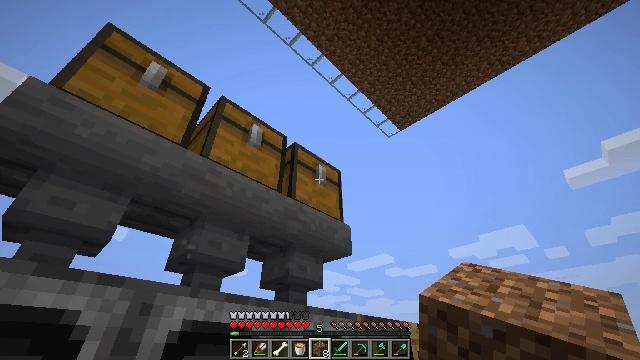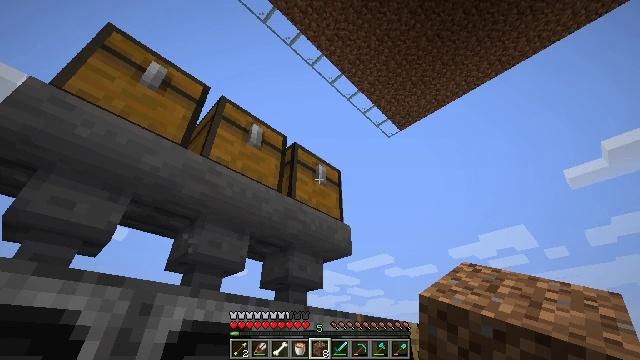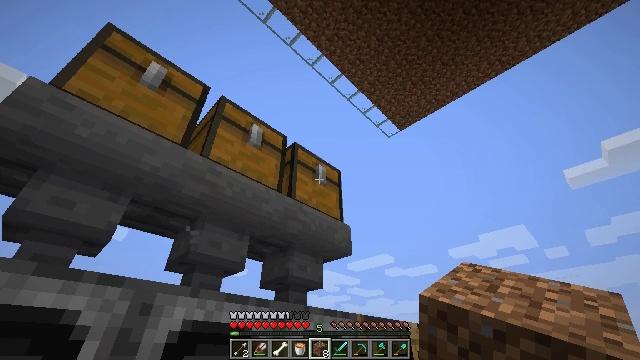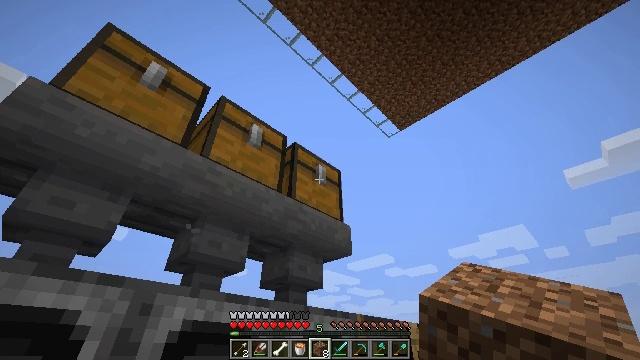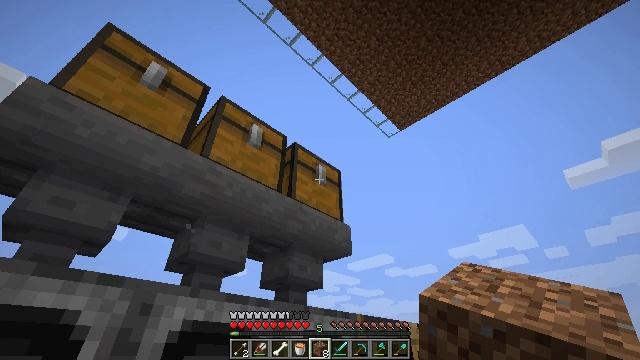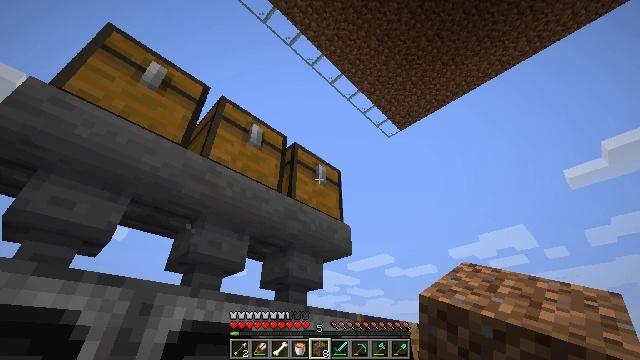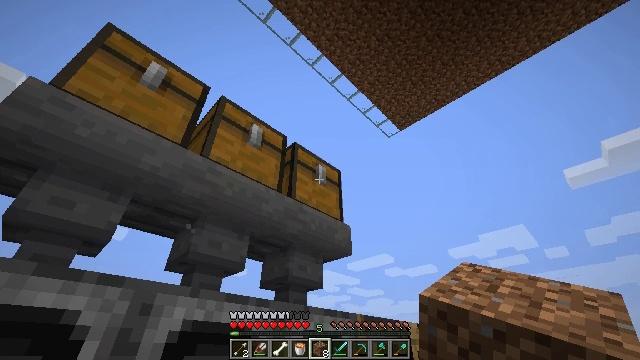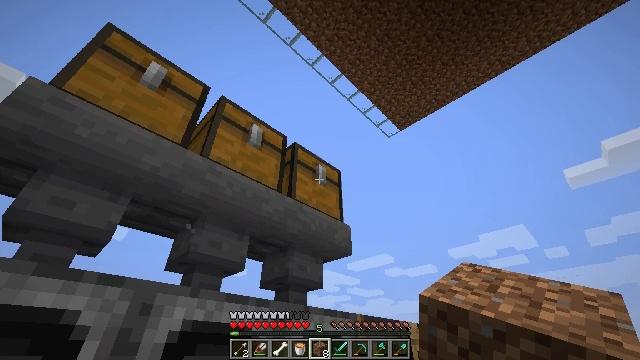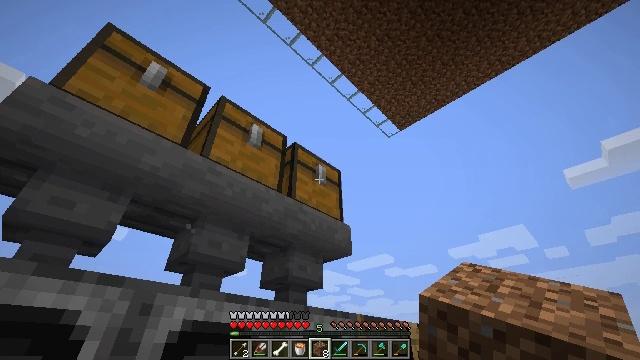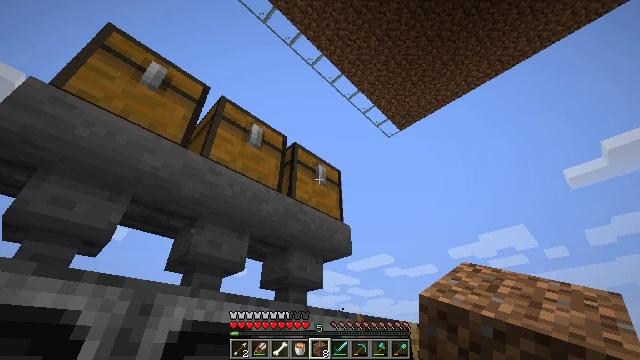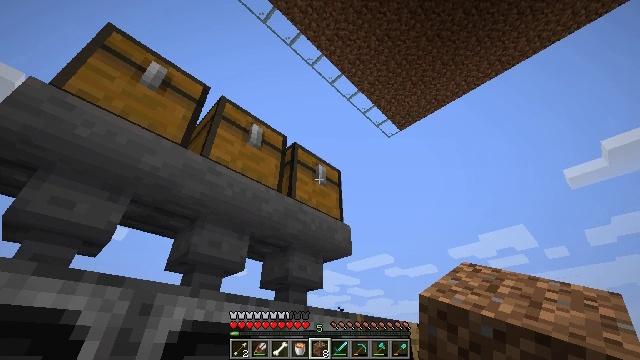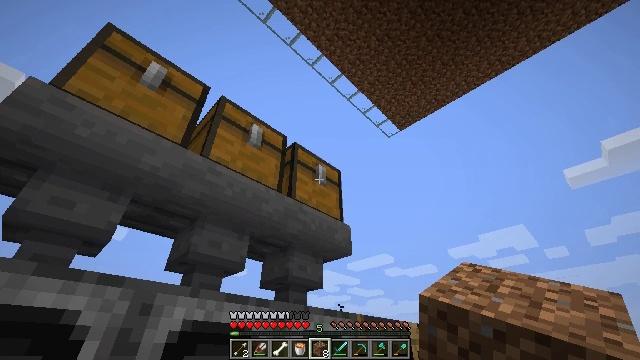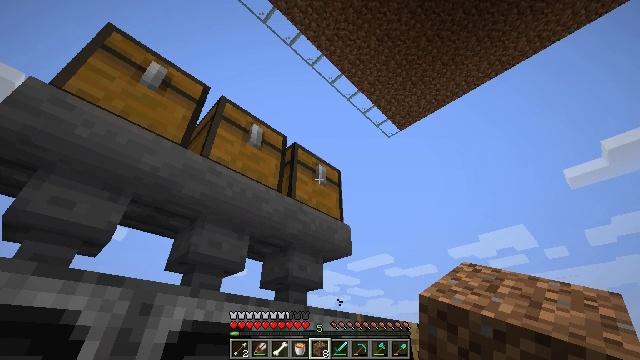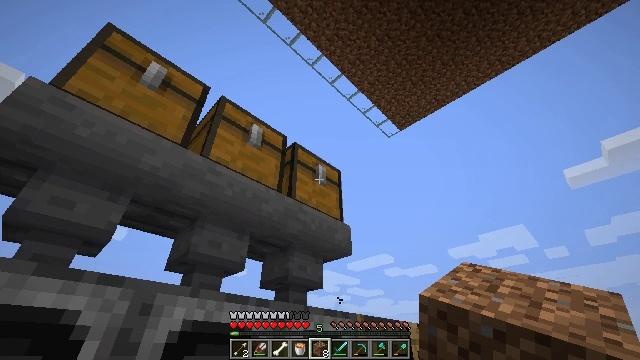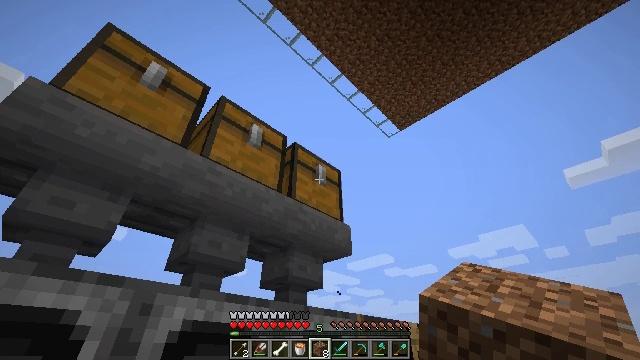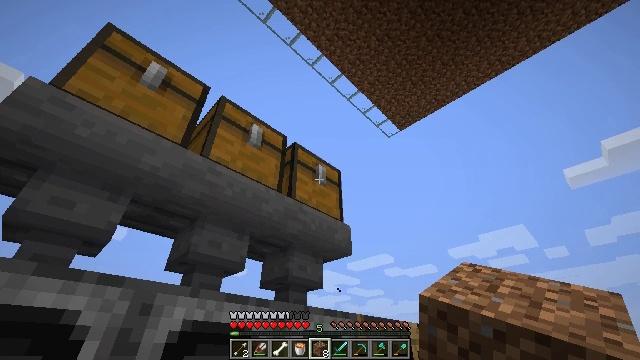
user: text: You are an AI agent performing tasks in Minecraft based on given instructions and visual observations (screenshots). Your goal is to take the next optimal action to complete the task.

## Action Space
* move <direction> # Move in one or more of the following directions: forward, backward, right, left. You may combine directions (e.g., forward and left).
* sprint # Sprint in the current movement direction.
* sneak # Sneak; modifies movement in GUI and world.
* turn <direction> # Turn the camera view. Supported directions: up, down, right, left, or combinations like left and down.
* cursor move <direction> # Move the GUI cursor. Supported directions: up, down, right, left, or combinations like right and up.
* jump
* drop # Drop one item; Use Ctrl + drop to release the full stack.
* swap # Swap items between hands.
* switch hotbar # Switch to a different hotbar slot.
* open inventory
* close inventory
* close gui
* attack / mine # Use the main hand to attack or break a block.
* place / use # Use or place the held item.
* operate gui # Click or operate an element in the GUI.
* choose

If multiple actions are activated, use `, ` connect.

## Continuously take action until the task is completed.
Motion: motion action
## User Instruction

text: Open your crafting table and make a redstone block.
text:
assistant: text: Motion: no_op
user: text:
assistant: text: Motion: no_op
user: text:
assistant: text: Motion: no_op
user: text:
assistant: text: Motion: no_op
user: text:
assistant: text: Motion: no_op
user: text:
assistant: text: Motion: no_op
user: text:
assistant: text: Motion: no_op
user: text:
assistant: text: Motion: no_op
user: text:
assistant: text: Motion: no_op
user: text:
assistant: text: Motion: no_op
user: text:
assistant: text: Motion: no_op
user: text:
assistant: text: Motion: no_op
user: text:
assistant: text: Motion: no_op
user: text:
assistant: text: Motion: no_op
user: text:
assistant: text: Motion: no_op
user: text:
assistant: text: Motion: no_op
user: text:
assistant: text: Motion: no_op
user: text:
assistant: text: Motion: no_op
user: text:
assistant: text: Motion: no_op
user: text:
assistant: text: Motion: no_op
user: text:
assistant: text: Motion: no_op
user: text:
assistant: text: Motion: no_op
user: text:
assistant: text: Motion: no_op
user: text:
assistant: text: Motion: no_op
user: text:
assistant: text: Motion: no_op
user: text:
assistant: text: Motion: no_op
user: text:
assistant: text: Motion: no_op
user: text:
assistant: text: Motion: no_op
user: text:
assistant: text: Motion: no_op
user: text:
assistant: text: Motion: no_op